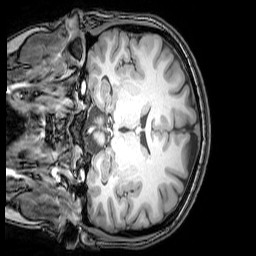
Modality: T1w
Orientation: coronal
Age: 24
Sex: female
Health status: healthy
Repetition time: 0.081 s
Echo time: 0.037 s